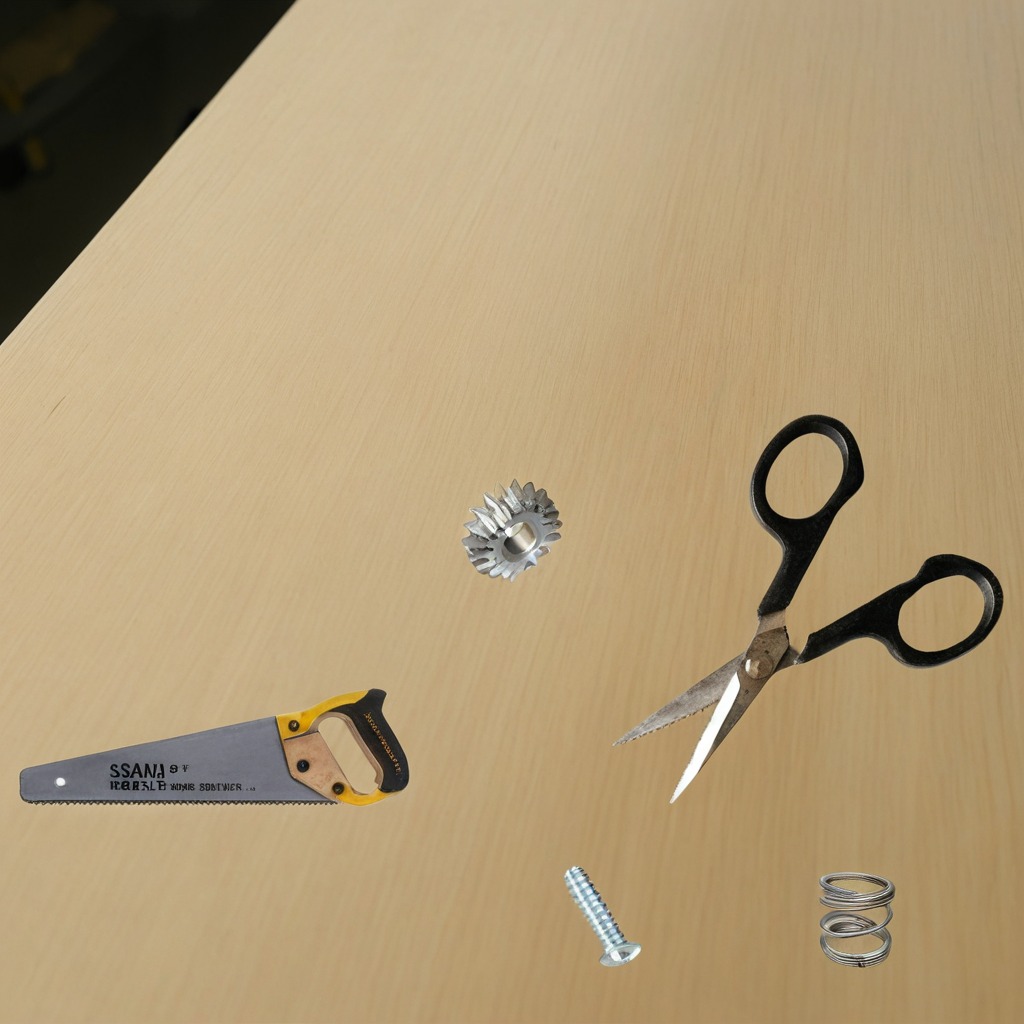
A steel gear with teeth, a metal machine screw, a coiled metal spring, a handheld metal saw, and a pair of scissors are lying on the plywood surface.